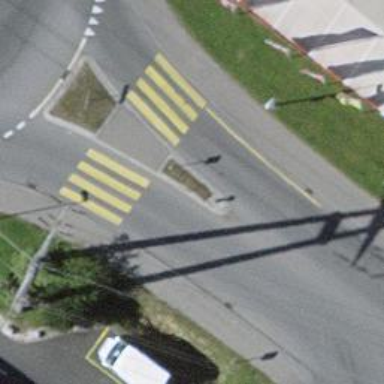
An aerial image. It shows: Uncontrolled zebra crossing with island. The crossing is marked with zebra stripes.